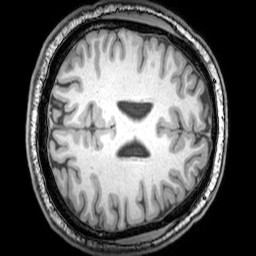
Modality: T1w
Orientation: axial
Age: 24
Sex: male
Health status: healthy
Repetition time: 0.081 s
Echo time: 0.037 s